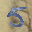
Label: 5